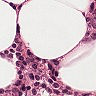
Metastatic tissue present: no